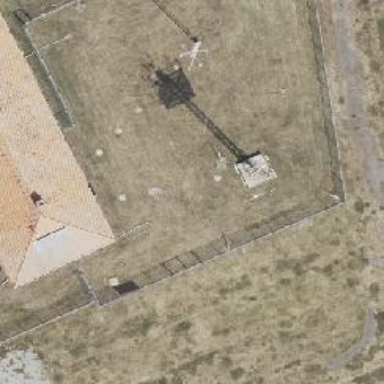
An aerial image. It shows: Mast structure.